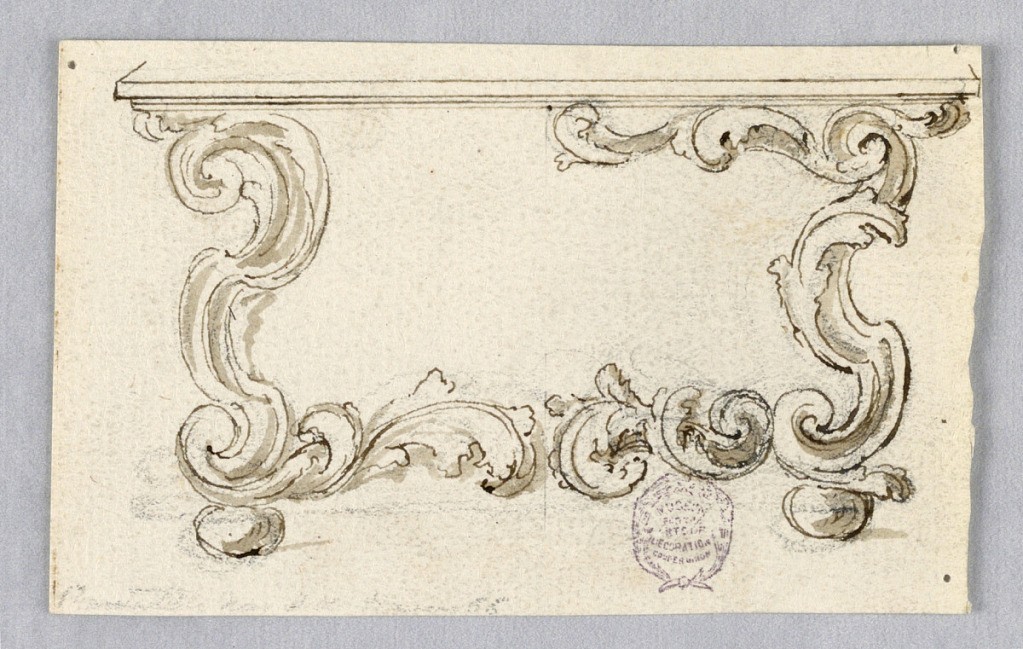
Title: A Console Table with Alternative Suggestions
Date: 1675–1700
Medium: Pen and brush with brown ink on off-white laid paper
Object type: Drawing
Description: Elevation of a console table. Legs in the form of scrolling acanthus leaves on ball feet.